Question: I'd tried to make a line as an image below which runs through the table but it didn't work.
I would like to
1. make a line like the image.
2. set a bullet for each <td> in the 2nd table

'''
<table>
<tr>
<table class="a">
<tr>
<td style="width: 300px">Shuttle Bus Schedule | Make an appointment</td>
<td style="width: 220px">My Request</td>
</tr>
</table>
</tr>
<tr>
<table>
<tr>
<td style="width: 300px">Need Approval by Manager</td>
<td style="width: 220px">Need Approval by Coordinator</td>
</tr>
<tr>
<td>Approved by Manager</td>
<td>Approved by Coordinator</td>
</tr>
<tr>
<td>Rejected by Manager</td>
<td>Rejected by Coordinator</td>
</tr>
</table>
</tr>
</table>
'''
'''
.a {
border-bottom: 1px solid #c4c4c4;
}
'''
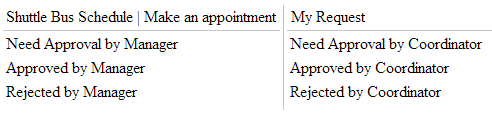
Answer: Structure your table properly with table headings ('<th>') instead of nested tables:
'''
<table>
<tr>
<th style="width: 300px">Shuttle Bus Schedule | Make an appointment</th>
<th style="width: 220px">My Request</th>
</tr>
<tr>
<td>Need Approval by Manager</td>
<td>Need Approval by Coordinator</td>
</tr>
<tr>
<td>Approved by Manager</td>
<td>Approved by Coordinator</td>
</tr>
<tr>
<td>Rejected by Manager</td>
<td>Rejected by Coordinator</td>
</tr>
</table>
'''
CSS:
'''
th {border-bottom:1px solid #c4c4c4};
td:before {content:"'2";}
'''
<URL>